Question: I was just going through a website code, and I saw an image for Social Networks link

When I see the website, I only see the top row of the images. It means the darker top three images.
The issue is when my mouse hovers over the facebook image, only facebook image becomes the light facebook image, and same happens for the other two links as well.
The code they have used is given below
'''
<ul class="social-icons">
<li class="facebook">
<a title="Facebook" href="http://facebook.com/eclyptix">Facebook</a>
</li>
<li class="twitter">
<a title="Twitter" href="http://twitter.com/eclyptix">Twitter</a>
</li>
<li class="linkedin">
<a title="LinkedIn" href="http://linkedin.com/company/eclyptix">LinkedIn</a>
</li>
'''
How is this done.
Your help is appreciated.
Thank you
Zeeshan
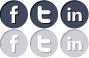
Answer: @ Zeeshan; it's called 'sprite'
check this article for more <URL>
check this example <URL>